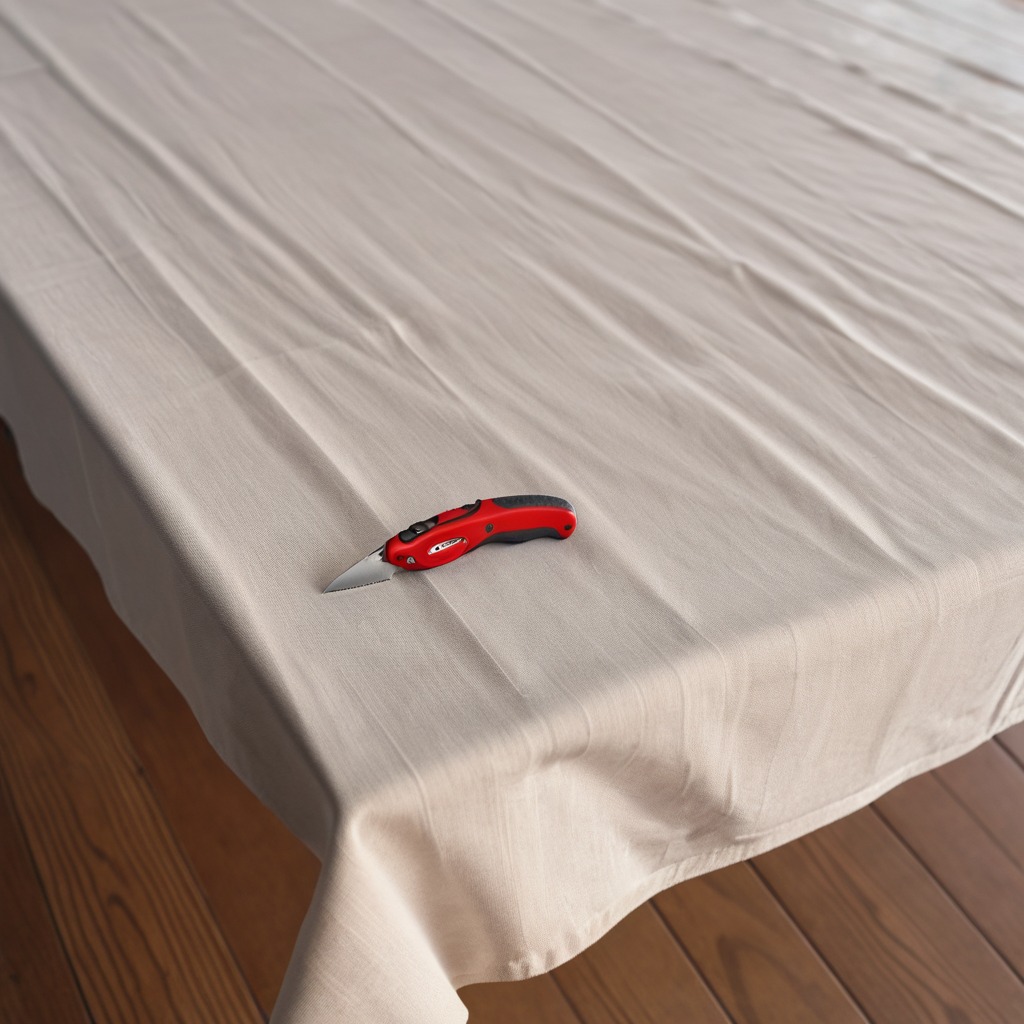
A utility knife lying on a wooden table in an outdoor workshop during daytime bright natural light soft shadows worn but beneath the cloth.